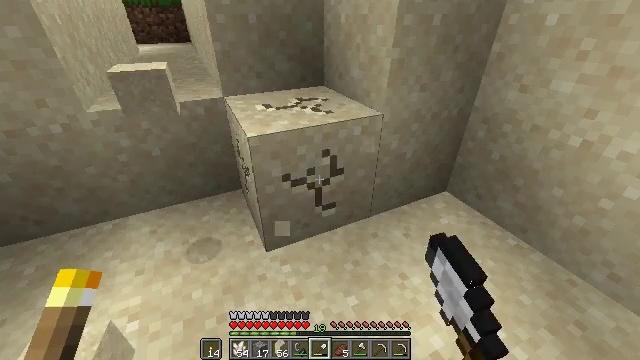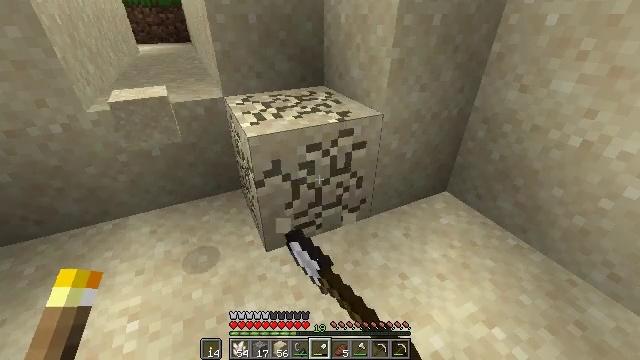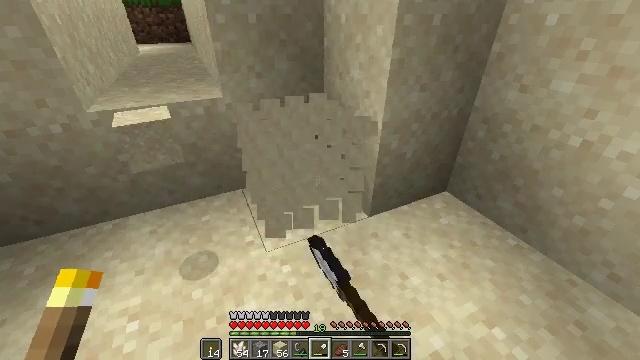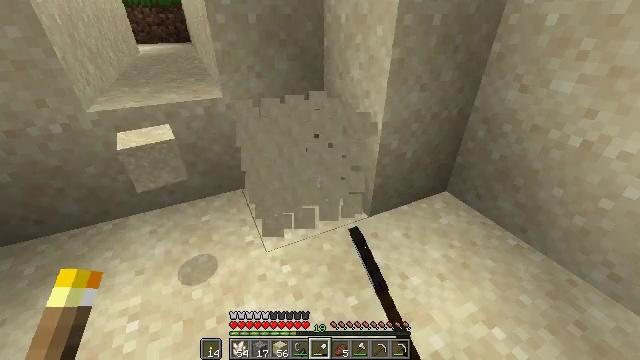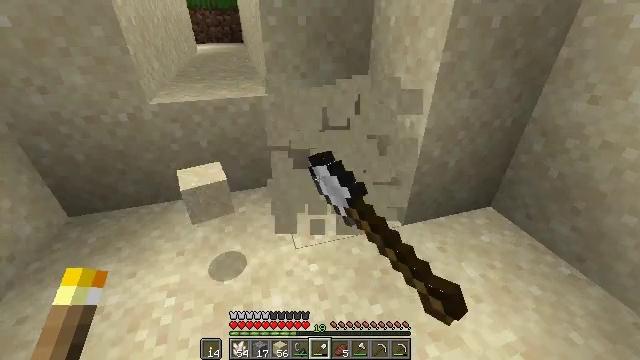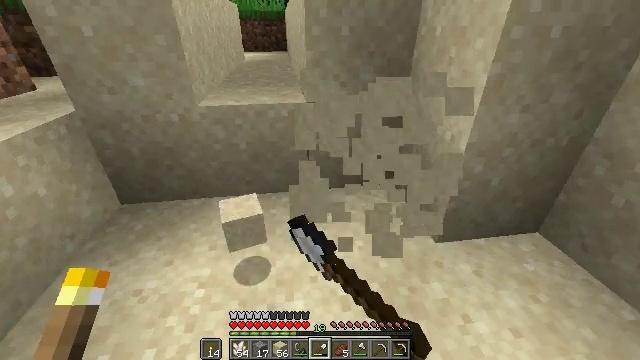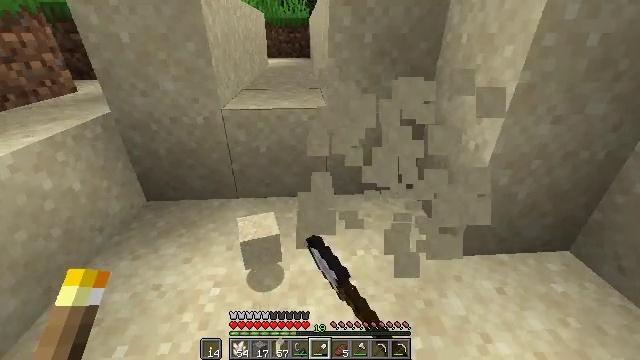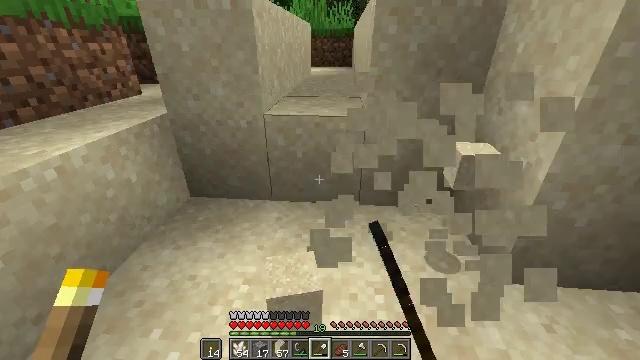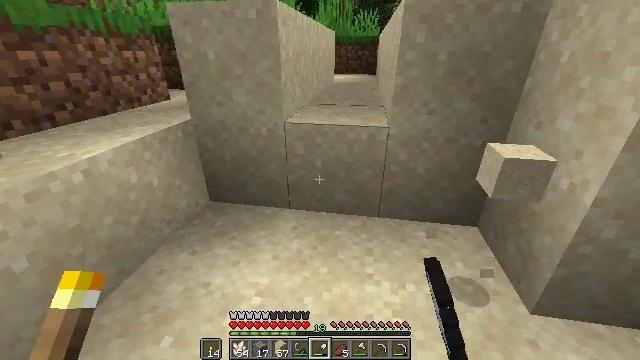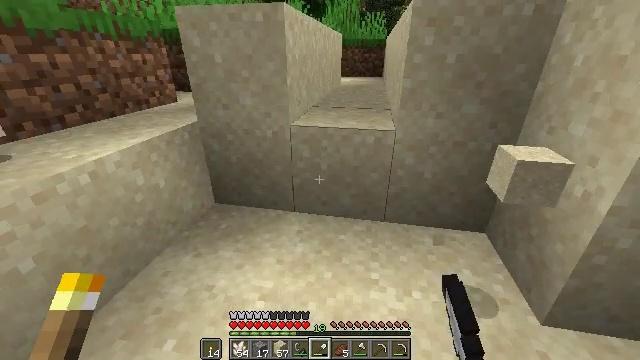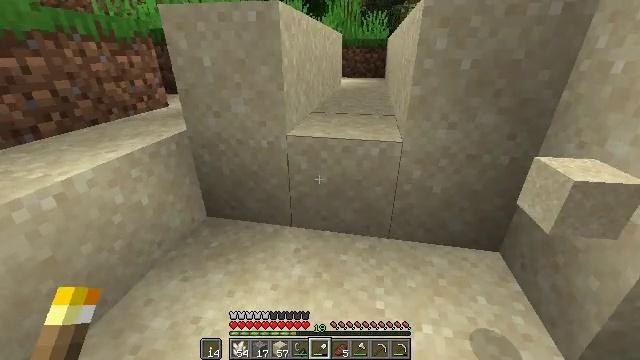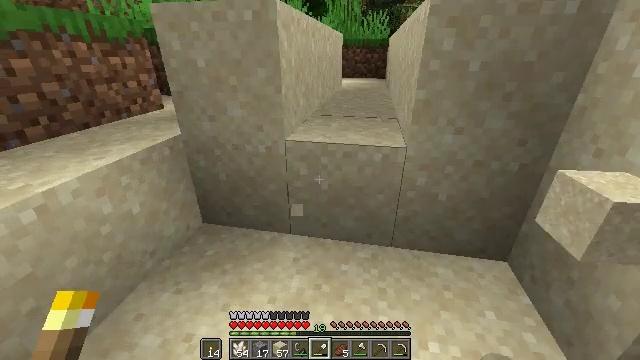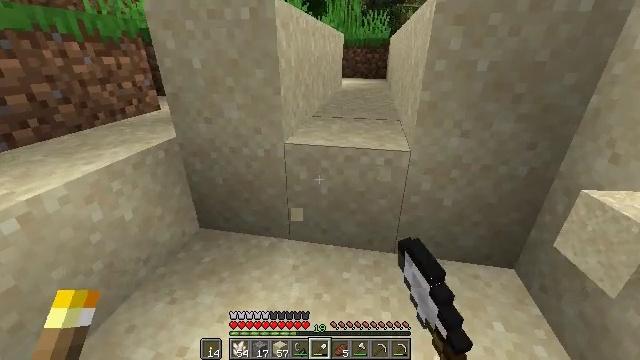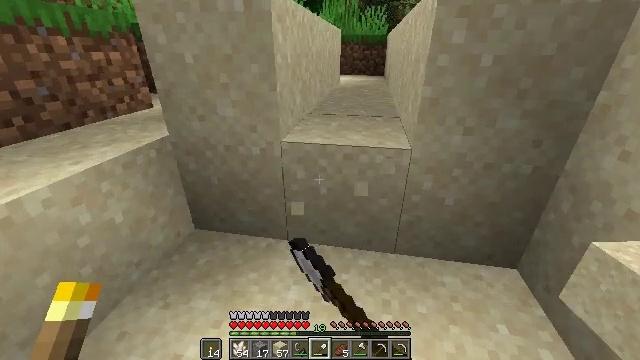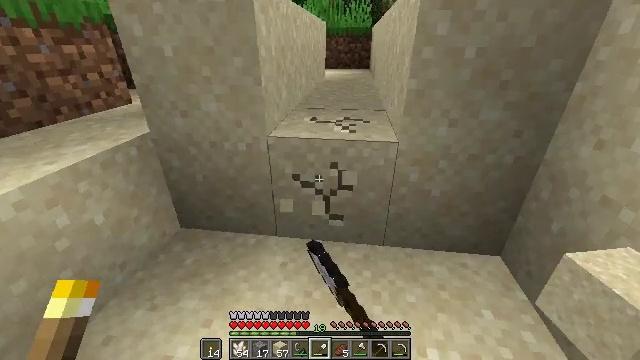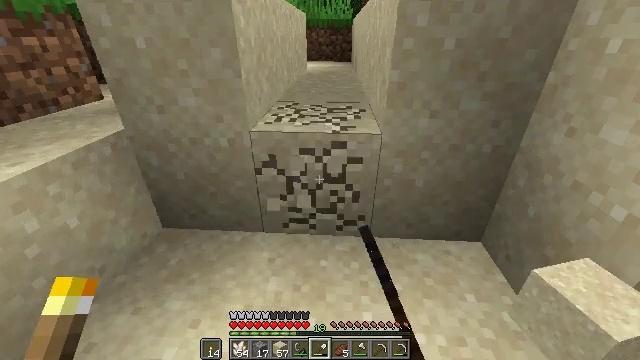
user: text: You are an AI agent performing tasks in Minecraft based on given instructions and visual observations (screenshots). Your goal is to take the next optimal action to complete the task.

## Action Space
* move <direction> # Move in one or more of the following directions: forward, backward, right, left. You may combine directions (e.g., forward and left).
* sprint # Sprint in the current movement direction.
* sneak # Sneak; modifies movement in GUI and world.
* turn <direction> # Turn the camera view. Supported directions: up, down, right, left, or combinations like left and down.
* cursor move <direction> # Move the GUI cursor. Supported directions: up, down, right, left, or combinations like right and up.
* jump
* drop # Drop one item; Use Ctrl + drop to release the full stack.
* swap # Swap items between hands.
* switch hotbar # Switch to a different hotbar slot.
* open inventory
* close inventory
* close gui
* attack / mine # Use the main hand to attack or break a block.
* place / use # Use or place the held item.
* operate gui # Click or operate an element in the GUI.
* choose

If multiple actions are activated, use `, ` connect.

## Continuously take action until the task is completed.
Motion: motion action
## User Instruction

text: Gather sand from the desert.
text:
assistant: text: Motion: attack / mine
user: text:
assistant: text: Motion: attack / mine
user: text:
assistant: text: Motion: attack / mine
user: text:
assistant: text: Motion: turn left, attack / mine
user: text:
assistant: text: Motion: turn left and up
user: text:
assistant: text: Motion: turn left and up
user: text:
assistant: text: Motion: turn left and up
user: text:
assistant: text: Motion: move forward, turn left and up
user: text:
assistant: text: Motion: move forward, turn left
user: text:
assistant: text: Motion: move forward
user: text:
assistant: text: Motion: attack / mine
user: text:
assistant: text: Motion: attack / mine
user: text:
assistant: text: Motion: attack / mine
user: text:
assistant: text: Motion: turn right and down, attack / mine
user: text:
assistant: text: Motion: turn right and down, attack / mine
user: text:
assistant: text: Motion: attack / mine
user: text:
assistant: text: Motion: attack / mine
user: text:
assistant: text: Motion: attack / mine
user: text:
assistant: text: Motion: move forward, attack / mine
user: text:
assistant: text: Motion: move forward, turn up, attack / mine
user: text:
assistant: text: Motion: move forward, attack / mine
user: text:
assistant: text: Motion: move forward, attack / mine
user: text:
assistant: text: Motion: attack / mine
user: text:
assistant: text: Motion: attack / mine
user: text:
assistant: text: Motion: attack / mine
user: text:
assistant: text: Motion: attack / mine
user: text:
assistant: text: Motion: attack / mine
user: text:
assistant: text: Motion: attack / mine
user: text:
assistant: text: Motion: move forward, attack / mine
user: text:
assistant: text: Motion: move forward, attack / mine